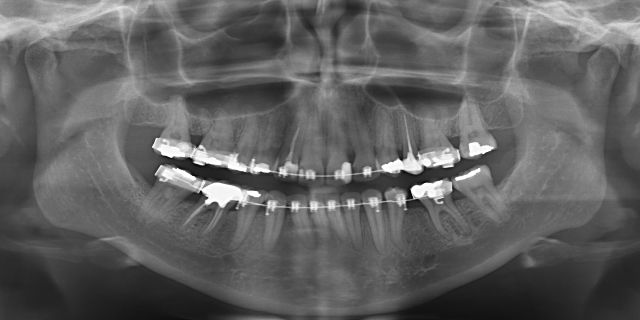
adult